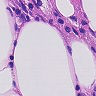
Metastatic tissue present: no